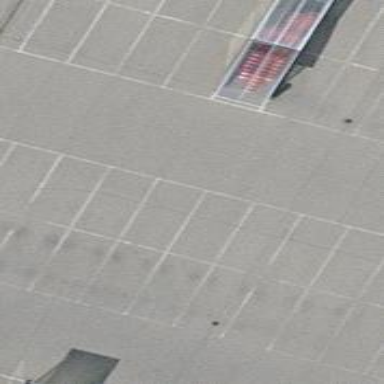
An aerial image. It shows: Parking aisle under tunnel.